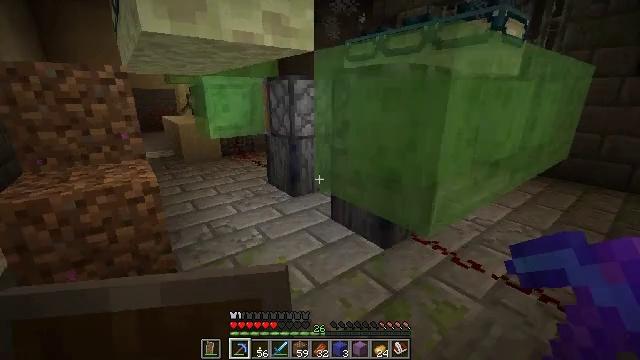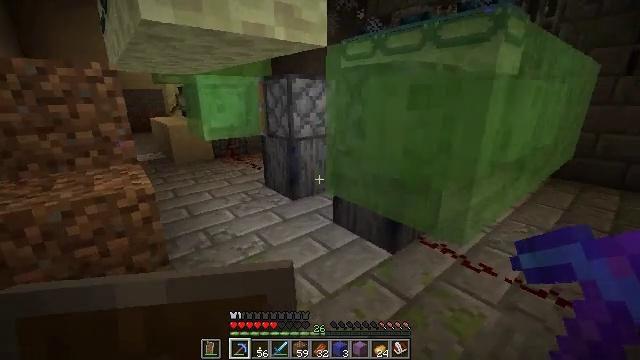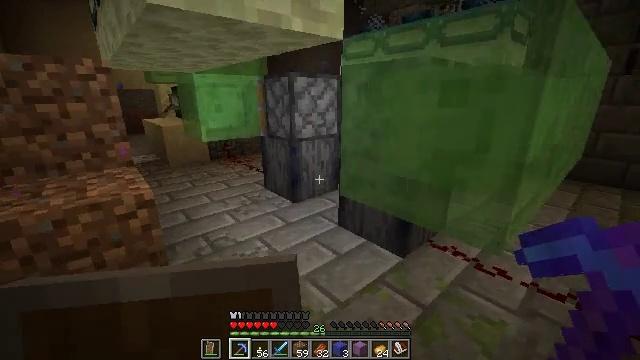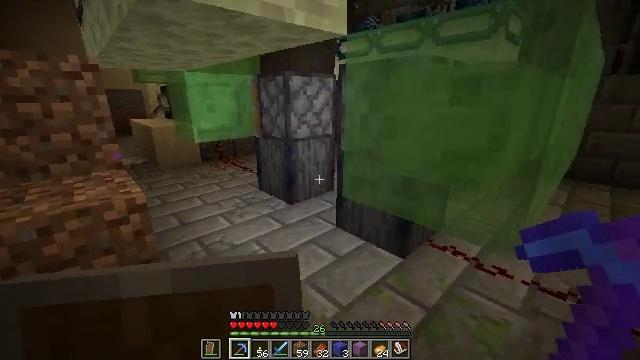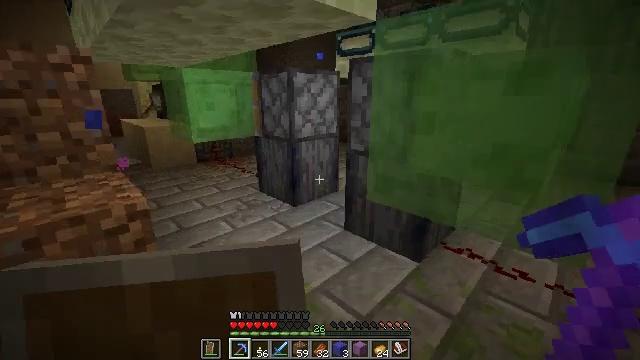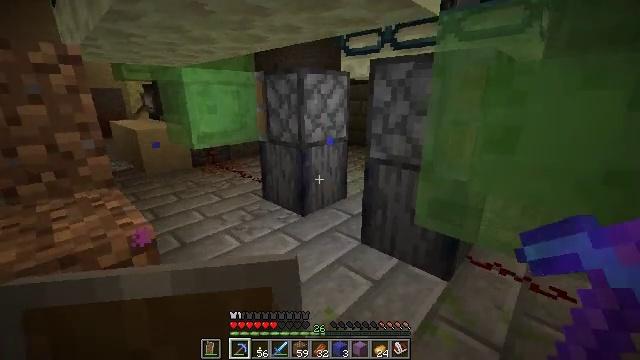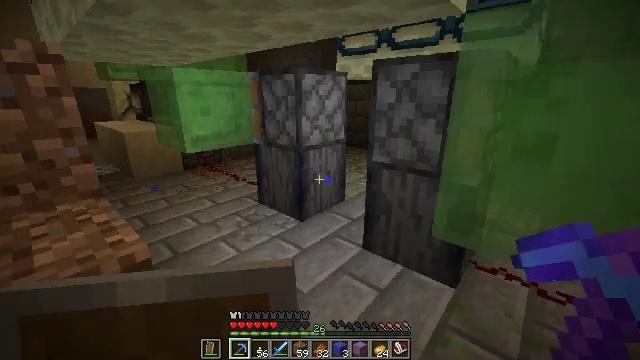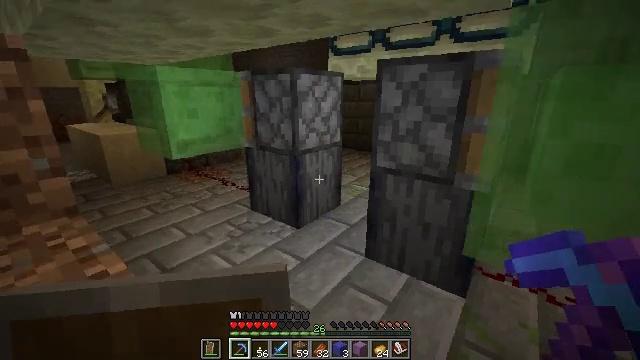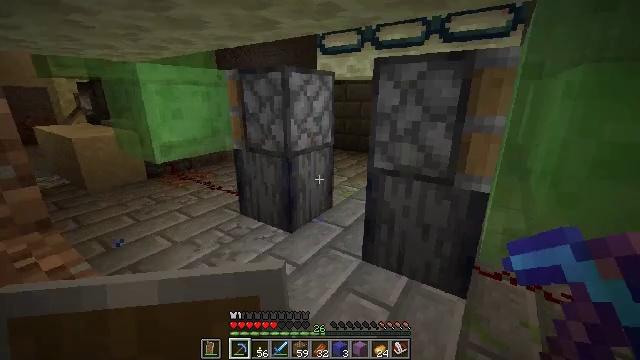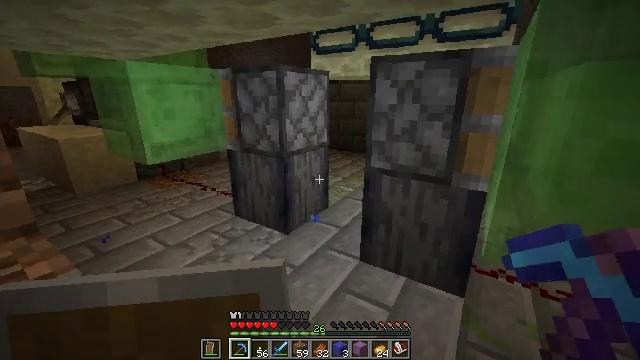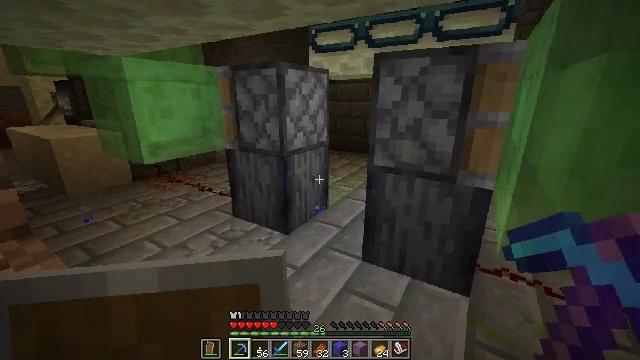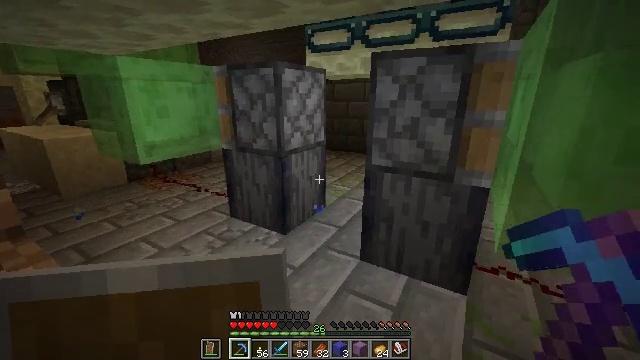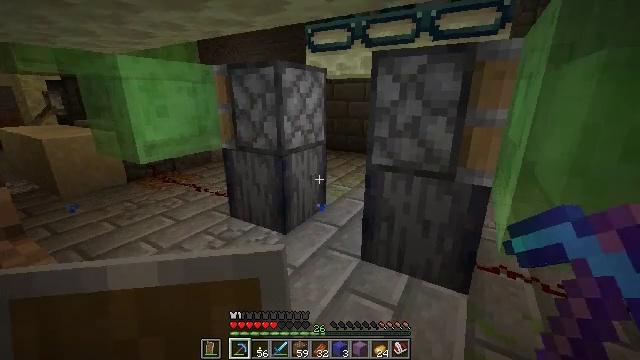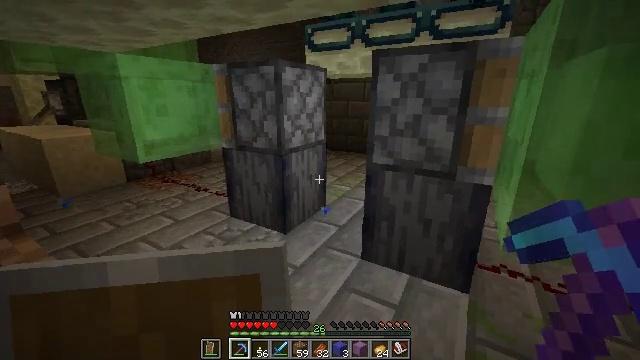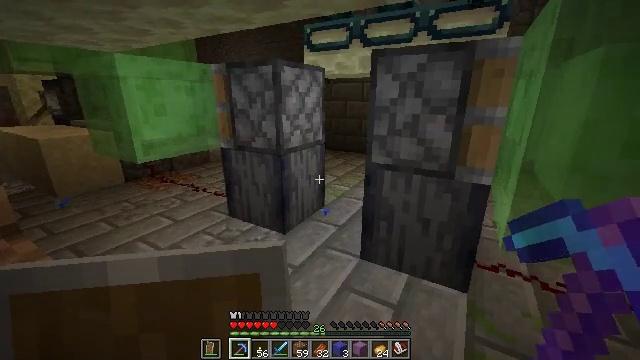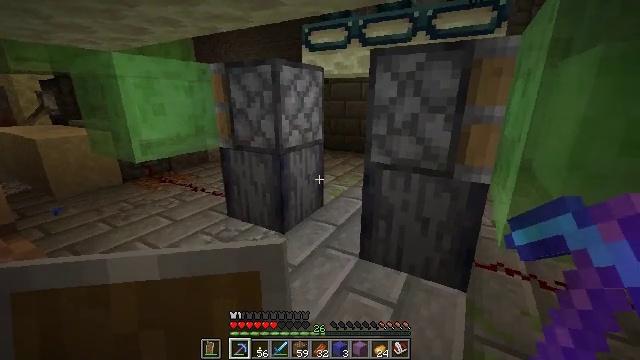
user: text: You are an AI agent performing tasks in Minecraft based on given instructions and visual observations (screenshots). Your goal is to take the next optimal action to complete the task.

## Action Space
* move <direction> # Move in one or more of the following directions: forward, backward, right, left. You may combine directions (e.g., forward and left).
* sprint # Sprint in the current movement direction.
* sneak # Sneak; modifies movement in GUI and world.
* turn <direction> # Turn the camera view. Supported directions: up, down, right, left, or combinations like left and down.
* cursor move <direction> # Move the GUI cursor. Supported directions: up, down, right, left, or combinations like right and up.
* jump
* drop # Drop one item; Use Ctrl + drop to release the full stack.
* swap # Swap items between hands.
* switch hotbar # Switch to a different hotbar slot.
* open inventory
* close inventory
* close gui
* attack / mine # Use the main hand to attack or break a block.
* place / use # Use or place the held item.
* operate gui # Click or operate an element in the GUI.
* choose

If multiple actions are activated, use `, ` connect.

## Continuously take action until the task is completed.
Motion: motion action
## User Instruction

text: Dig up the red concrete powder block.
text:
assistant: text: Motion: move forward and move left, turn right
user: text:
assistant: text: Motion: move forward and move left, turn right
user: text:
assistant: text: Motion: move forward and move left, turn right
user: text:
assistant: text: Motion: move forward and move left, turn right
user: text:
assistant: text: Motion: move forward and move left, turn right
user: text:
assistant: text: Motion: move forward and move left, turn right
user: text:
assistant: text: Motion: move forward and move left, turn right
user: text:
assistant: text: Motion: turn right
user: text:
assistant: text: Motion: turn right
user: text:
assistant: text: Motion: turn right
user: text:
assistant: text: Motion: no_op
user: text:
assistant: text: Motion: no_op
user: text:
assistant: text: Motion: no_op
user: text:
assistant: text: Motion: no_op
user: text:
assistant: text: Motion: no_op
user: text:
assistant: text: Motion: no_op
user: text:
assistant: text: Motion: no_op
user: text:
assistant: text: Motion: no_op
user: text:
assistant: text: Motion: no_op
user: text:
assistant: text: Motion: no_op
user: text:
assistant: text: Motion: no_op
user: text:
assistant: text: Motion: no_op
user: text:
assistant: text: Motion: no_op
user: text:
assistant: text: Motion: no_op
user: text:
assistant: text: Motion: no_op
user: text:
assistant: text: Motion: no_op
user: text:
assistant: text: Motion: no_op
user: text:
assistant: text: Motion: turn right
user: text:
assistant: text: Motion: turn right
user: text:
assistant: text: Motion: turn right